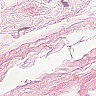
Metastatic tissue present: no